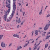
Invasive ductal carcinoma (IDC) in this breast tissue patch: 0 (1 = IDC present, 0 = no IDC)